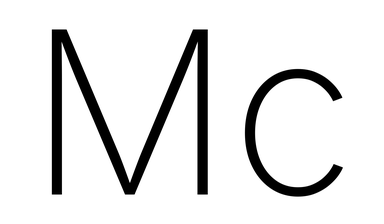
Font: Inter_ExtraLight